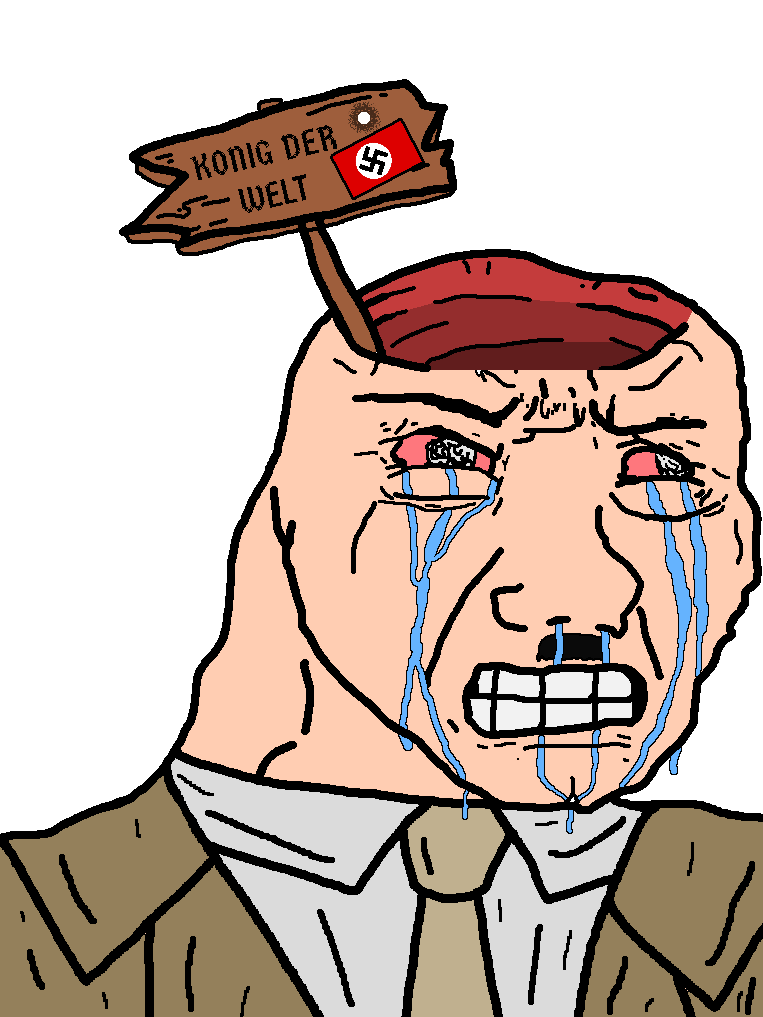
Label: 5_Brainlet